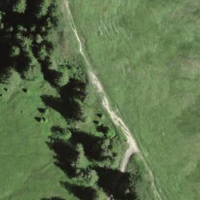
EUNIS habitat code: 41
Species observed at this site:
Bistorta vivipara